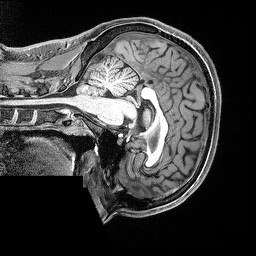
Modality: T1w
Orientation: sagittal
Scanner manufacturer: siemens
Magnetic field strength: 3 T
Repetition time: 2.5 s
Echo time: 0.0029 s